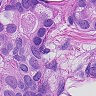
Metastatic tissue present: yes